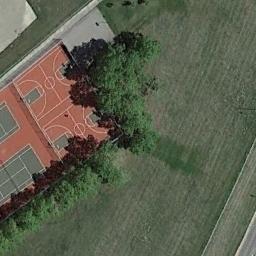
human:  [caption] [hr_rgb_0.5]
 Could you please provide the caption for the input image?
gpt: The trees separates the basketball courts and the lawn .

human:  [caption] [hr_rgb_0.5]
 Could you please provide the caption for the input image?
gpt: There are two basketball courts next to the grass .

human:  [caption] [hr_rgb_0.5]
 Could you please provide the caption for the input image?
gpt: There are several basketball courts in the upper left corner .

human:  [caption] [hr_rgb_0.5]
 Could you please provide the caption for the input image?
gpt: Two basketball courts surrounded by some trees and two badminton courts beside .

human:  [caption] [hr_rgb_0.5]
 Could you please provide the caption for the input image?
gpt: Numerous trees are near two basketball courts .